Question: So I am trying to get the user input(value) of this select option button. Everything I look at online dosen't really tell me how to get this button value so I can use it and manipulate it, please help

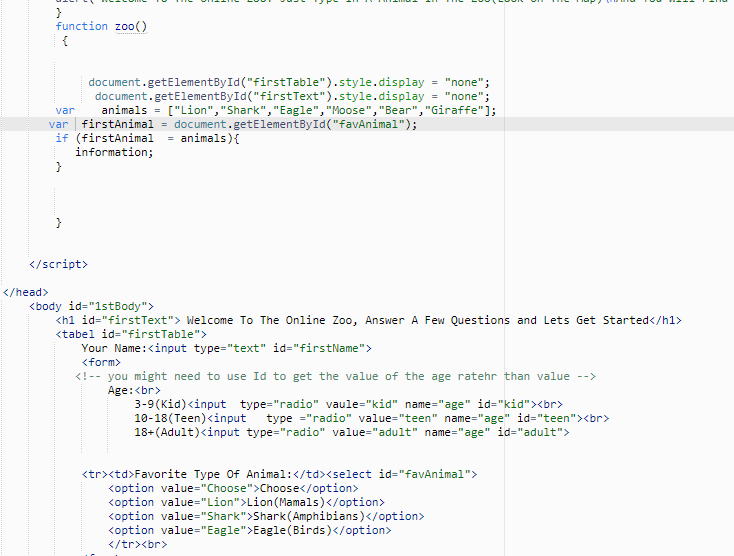
Answer: You need a click event listener for this.
This code snippet demonstrate what you need to do:
'''
// Get Select List
var favAnimal = document.getElementById("favAnimal");
// Add event Listener for any change in the selection
favAnimal.addEventListener("change", function() {
if (favAnimal != undefined && favAnimal.value != "Choose"){
//Do actions on selected option
console.log(favAnimal.value)
}
});
'''
'''
<select id="favAnimal">
<option value="Choose">choose</option>
<option value="Lion">Lion</option>
<option value="Shark">Shark</option>
<option value="Eagle">Eagle</option>
</select>
'''